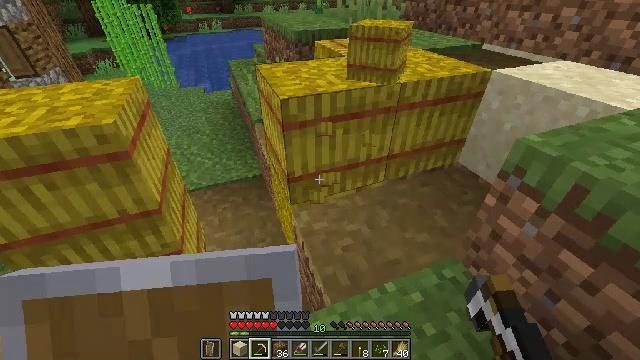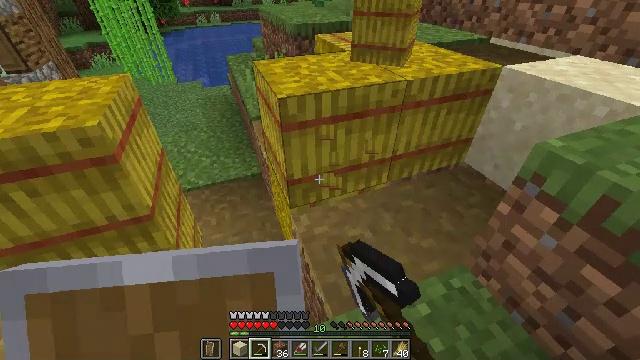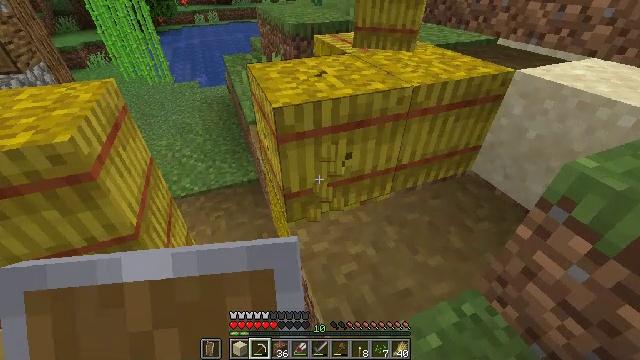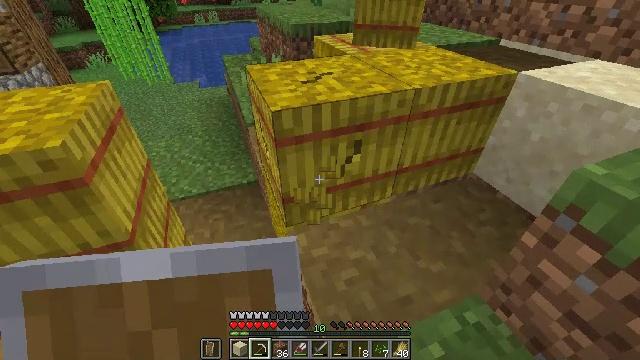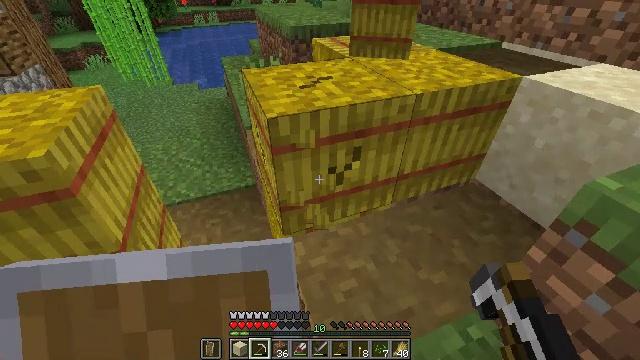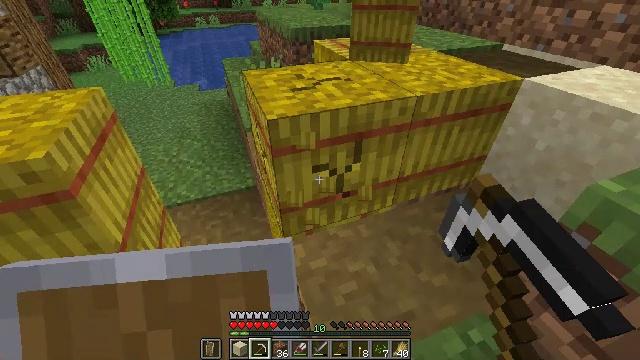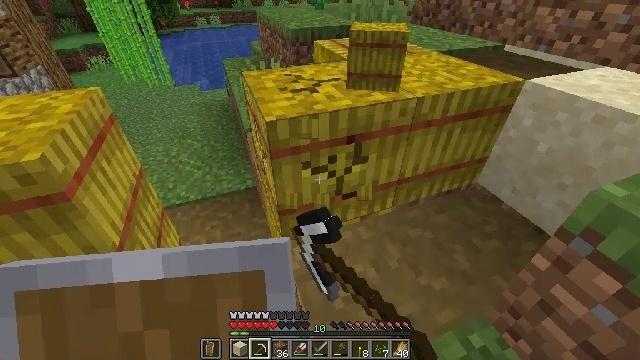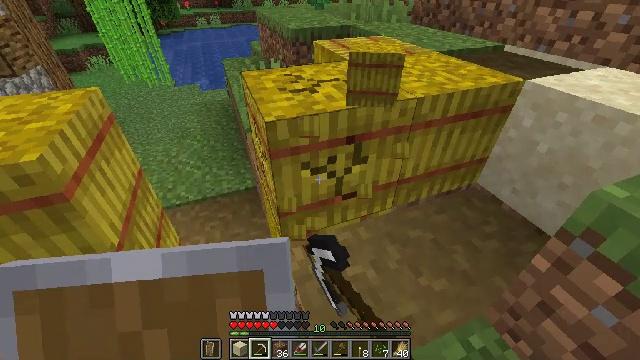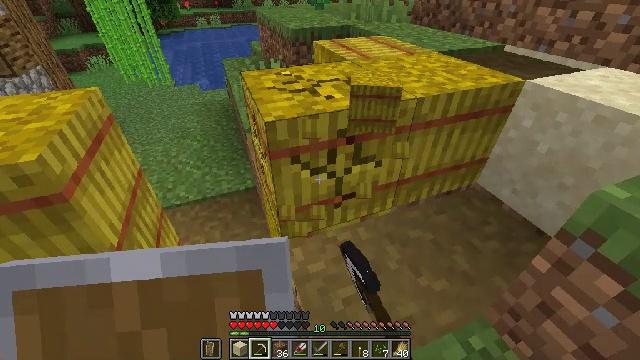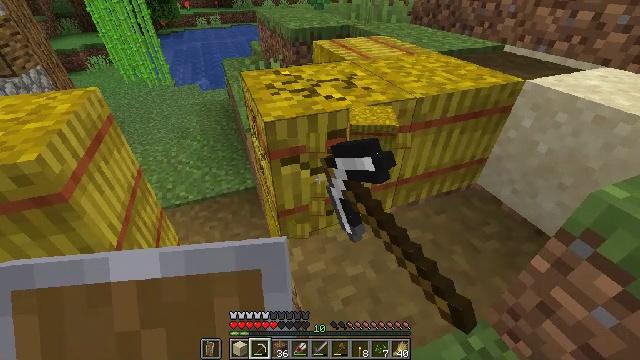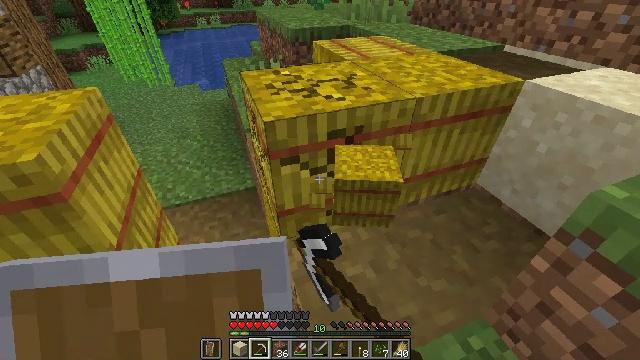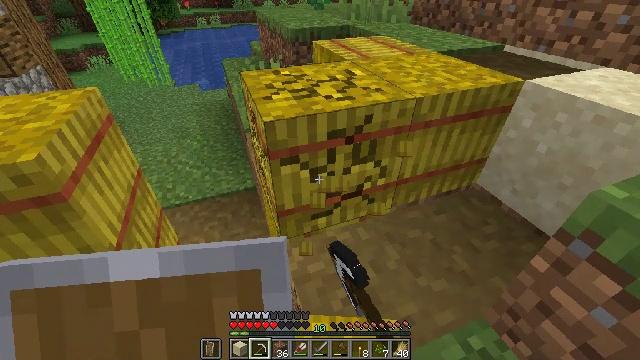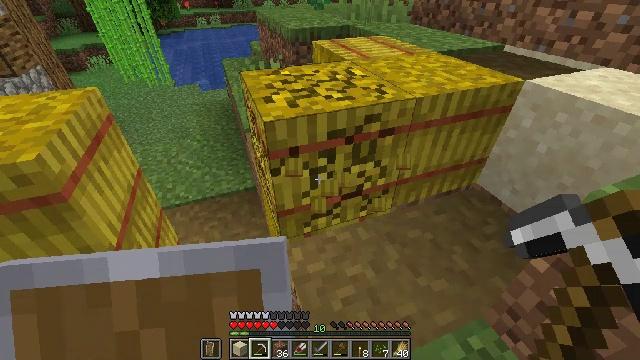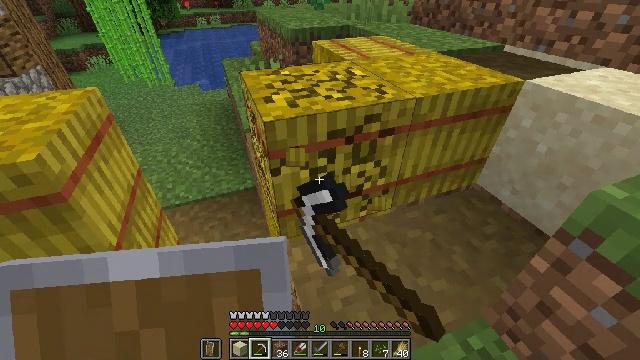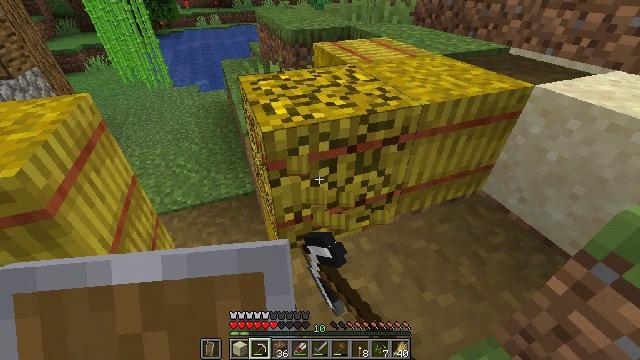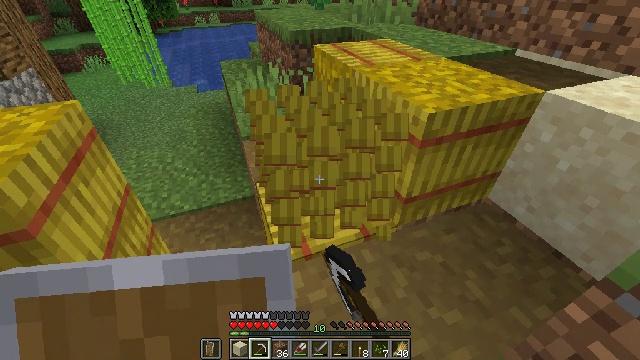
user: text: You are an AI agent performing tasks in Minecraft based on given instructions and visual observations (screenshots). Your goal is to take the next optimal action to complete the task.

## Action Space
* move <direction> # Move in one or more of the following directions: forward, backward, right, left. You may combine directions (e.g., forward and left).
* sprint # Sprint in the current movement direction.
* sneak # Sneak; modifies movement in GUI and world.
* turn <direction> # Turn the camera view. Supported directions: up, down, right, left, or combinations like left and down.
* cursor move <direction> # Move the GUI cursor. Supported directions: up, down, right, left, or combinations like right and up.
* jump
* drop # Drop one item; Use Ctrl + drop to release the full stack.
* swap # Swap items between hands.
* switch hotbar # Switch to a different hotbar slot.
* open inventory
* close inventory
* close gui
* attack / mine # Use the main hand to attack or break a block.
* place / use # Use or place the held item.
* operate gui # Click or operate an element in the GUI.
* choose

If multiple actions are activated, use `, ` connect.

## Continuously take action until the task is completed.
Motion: motion action
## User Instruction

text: Break the hay block to collect it.
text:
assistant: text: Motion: move forward, turn down, attack / mine
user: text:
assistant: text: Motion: attack / mine
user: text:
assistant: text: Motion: attack / mine
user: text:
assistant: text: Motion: attack / mine
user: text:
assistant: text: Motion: attack / mine
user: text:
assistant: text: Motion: attack / mine
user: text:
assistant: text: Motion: attack / mine
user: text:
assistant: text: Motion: attack / mine
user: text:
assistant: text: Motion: attack / mine
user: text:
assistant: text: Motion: attack / mine
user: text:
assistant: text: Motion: attack / mine
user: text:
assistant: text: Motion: attack / mine
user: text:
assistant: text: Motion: attack / mine
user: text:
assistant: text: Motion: move forward, attack / mine
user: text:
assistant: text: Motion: move forward, attack / mine
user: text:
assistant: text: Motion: move forward, turn down, attack / mine
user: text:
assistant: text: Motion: move forward, turn down, attack / mine
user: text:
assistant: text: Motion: turn down, attack / mine
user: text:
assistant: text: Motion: turn left and down, attack / mine
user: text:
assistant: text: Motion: turn left and down, attack / mine
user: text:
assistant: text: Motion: turn left and down, attack / mine
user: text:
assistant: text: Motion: turn down, attack / mine
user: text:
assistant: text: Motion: turn down, attack / mine
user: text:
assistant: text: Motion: turn down, attack / mine
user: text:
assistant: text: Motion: attack / mine
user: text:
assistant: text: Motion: attack / mine
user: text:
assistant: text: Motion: attack / mine
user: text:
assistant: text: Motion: attack / mine
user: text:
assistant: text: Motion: attack / mine
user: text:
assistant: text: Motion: attack / mine